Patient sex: M
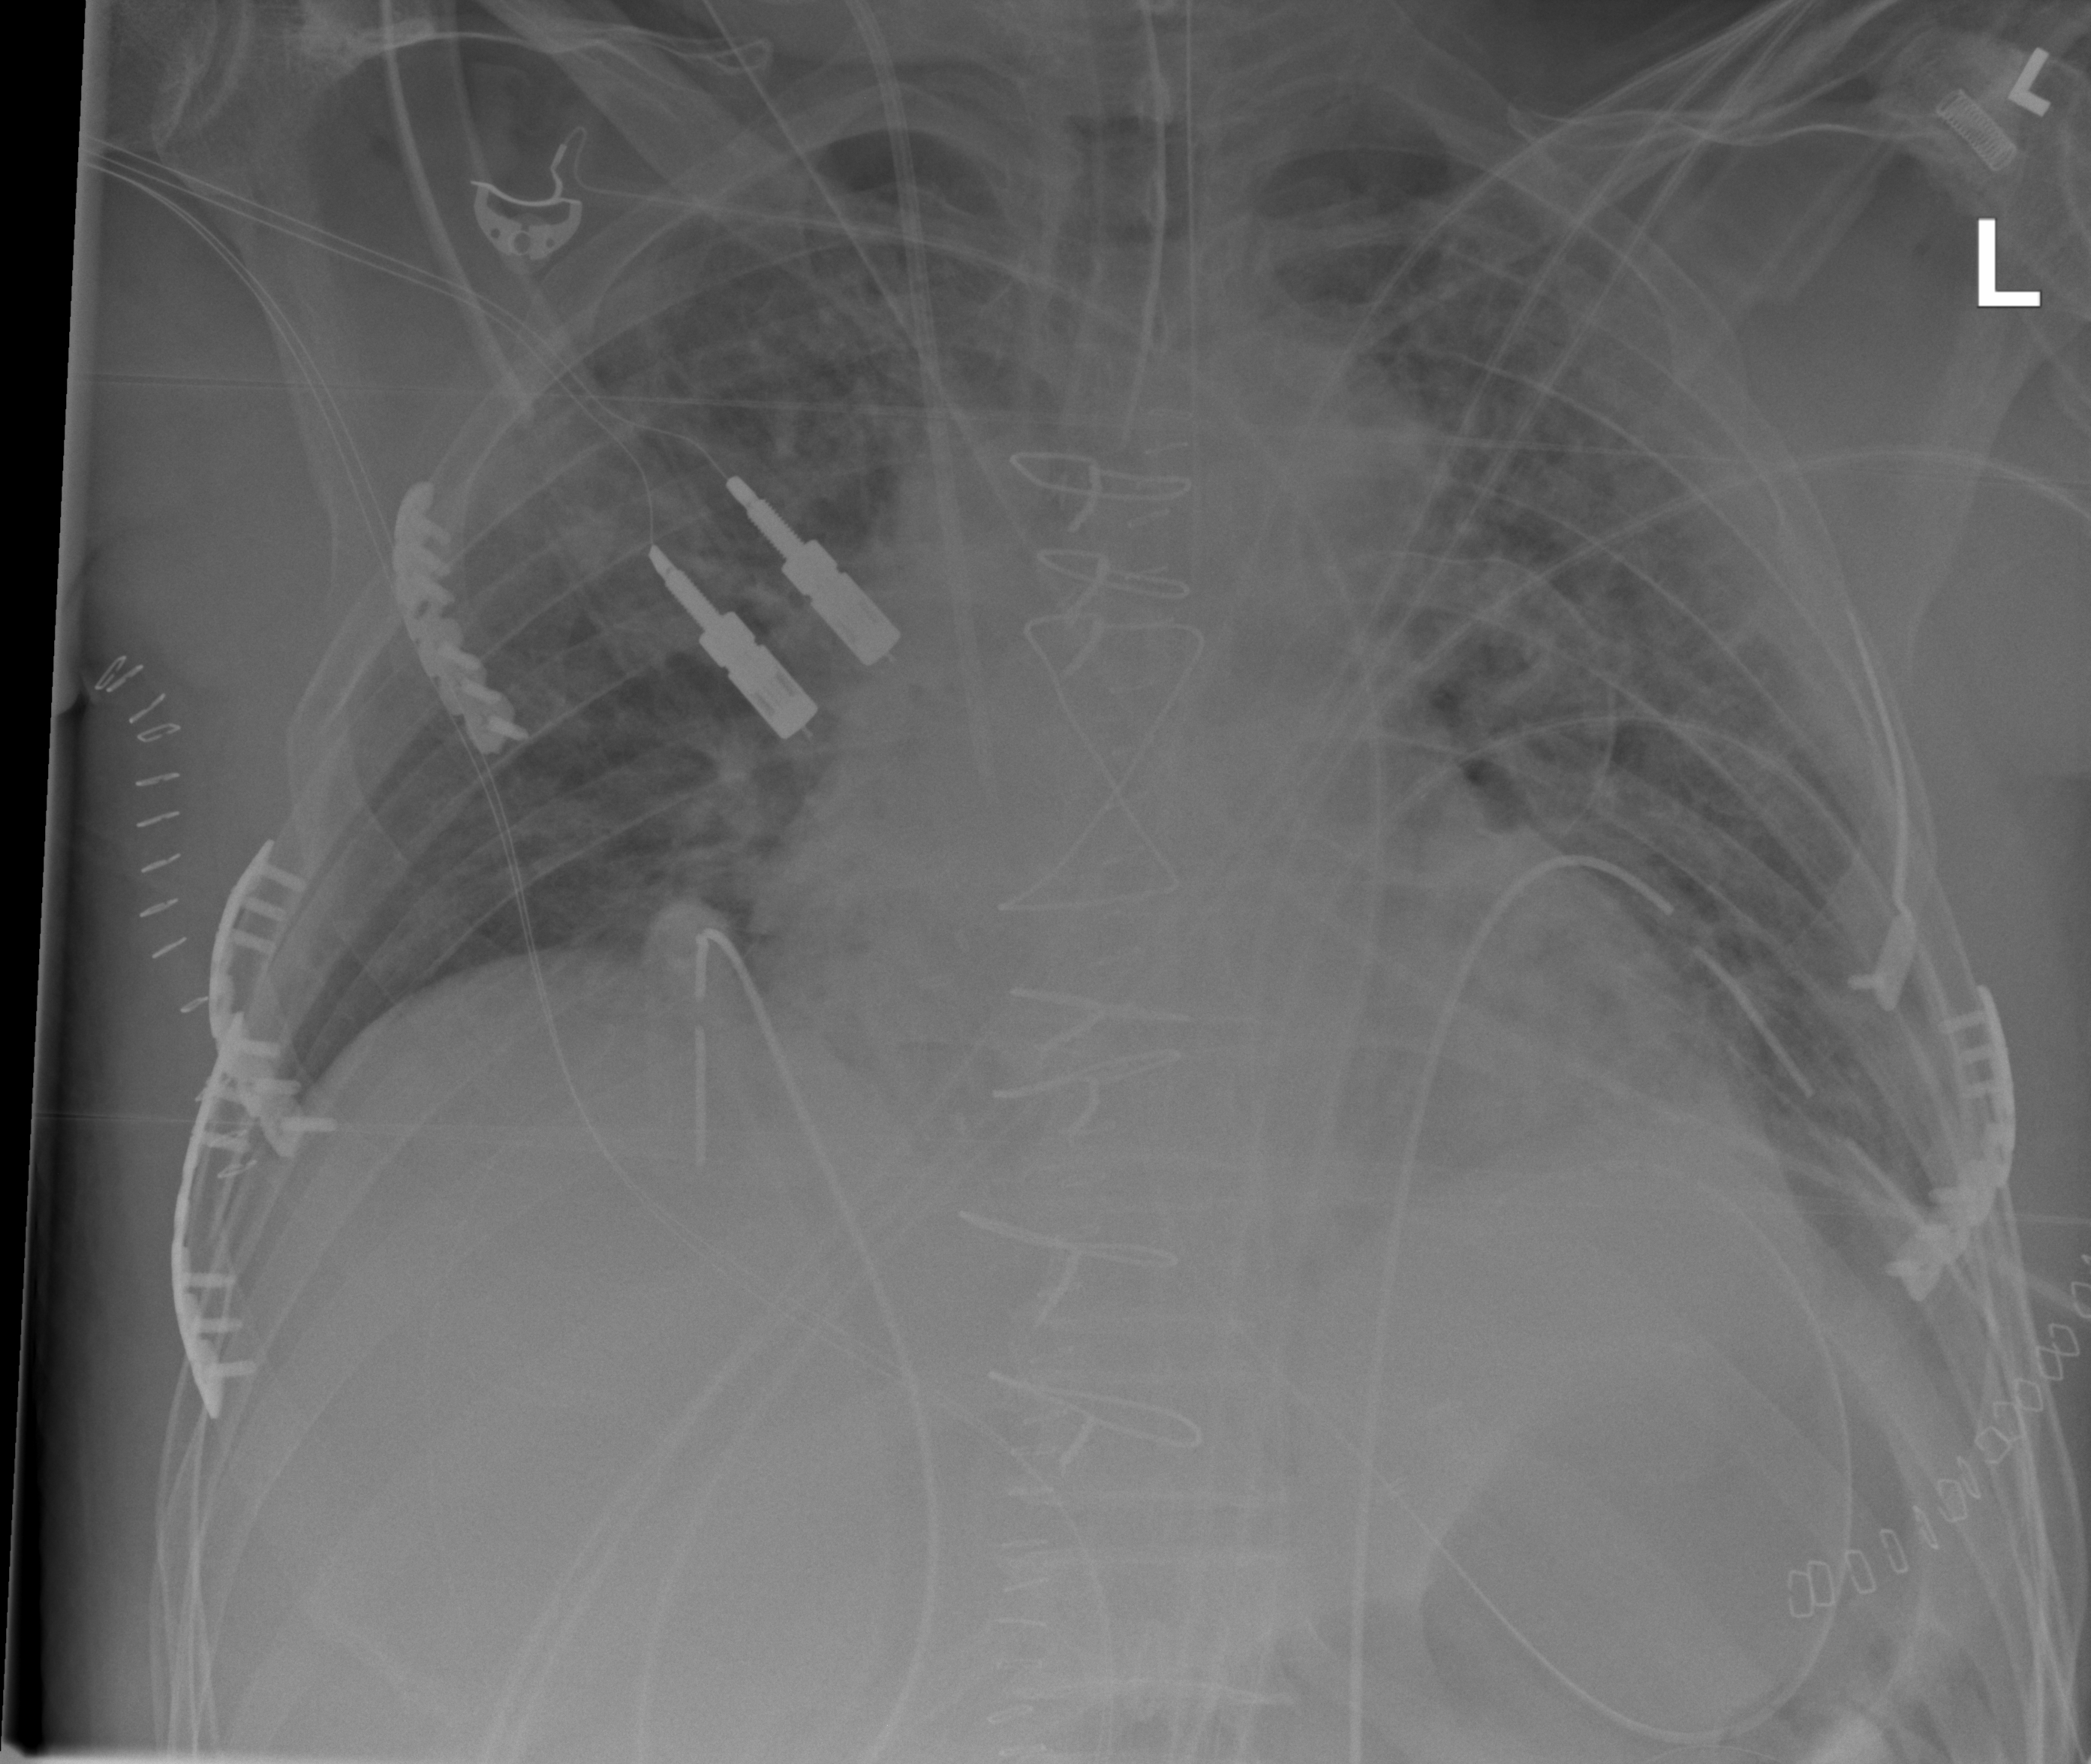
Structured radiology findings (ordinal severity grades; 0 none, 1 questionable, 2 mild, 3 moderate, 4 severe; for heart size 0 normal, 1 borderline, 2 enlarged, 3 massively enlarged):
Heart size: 2
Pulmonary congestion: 2
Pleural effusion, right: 0
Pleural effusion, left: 1
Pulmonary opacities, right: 0
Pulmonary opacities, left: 0
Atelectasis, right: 2
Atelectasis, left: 2